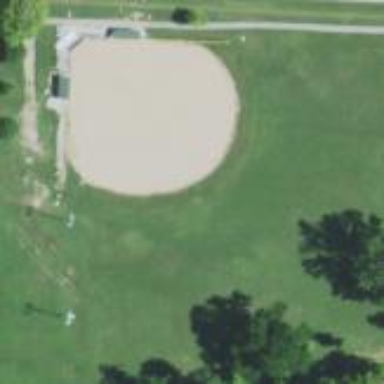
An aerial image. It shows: Dirt baseball pitch for leisure and sport.